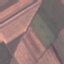
Land use / land cover class: AnnualCrop